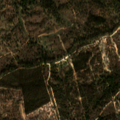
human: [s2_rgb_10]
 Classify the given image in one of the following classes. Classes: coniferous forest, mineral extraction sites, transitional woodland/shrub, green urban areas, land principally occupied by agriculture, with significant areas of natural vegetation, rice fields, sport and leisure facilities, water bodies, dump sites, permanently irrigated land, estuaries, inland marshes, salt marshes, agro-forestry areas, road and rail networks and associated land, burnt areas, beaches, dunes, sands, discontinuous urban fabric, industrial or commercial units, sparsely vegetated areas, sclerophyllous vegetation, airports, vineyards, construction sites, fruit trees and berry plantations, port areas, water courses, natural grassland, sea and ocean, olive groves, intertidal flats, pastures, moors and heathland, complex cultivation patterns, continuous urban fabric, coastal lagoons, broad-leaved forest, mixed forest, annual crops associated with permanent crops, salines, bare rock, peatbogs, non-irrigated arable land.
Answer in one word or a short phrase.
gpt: agro-forestry areas, broad-leaved forest